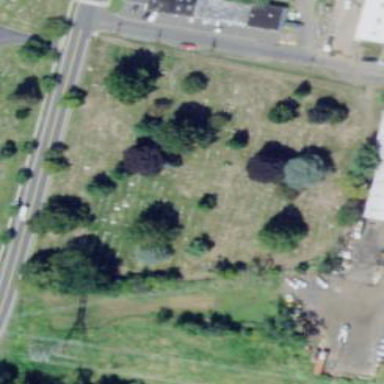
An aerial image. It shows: Cemetery.